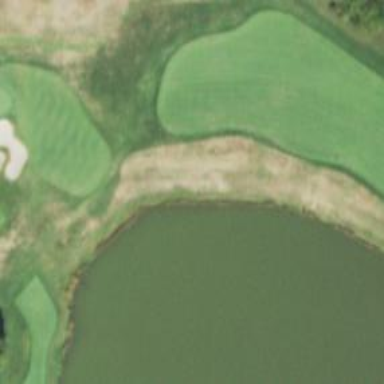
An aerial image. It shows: Rough grassy area used for golf.